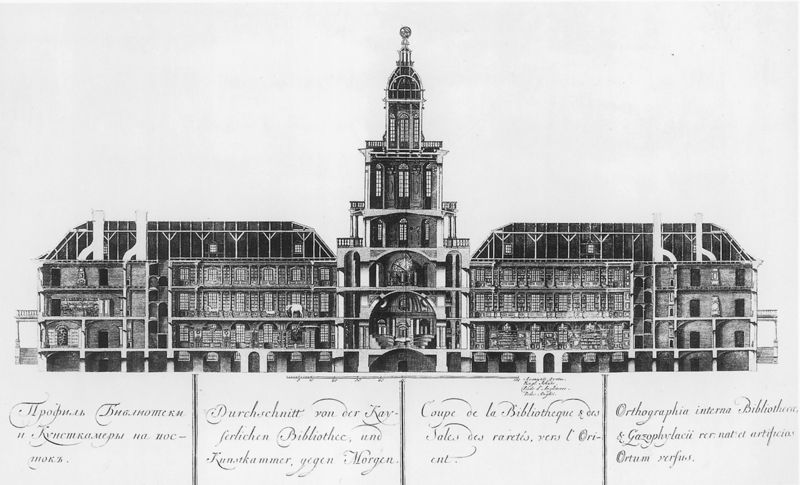
Titel: Aufriss der Kunstkammer Peter des Großen ins St. Petersburg
Schlagwörter: flügel, fenster, schwarz, tür, weiss, zeichnung, dach, gebäude, haus, architektur, turm, grafik, kuppel, stockwerk, dom, radierung, stich, beschriftung, dachstuhl, entwurf, mauern, konstruktion, etagen, geschosse, plan, bibliothek, kunstkammer, stockwerke, streben, querschnitt, grundriss, aufriss, etage, architekt, durchschnitt, längsschnitt, ständerwerk